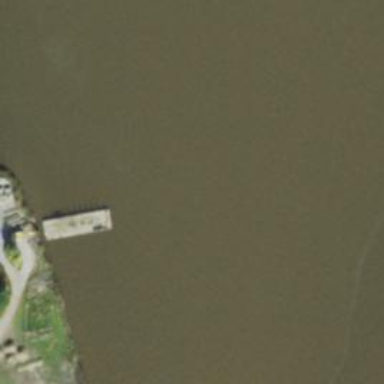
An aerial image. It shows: Man-made pier.